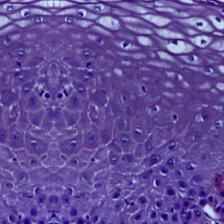
Diagnosis: Normal